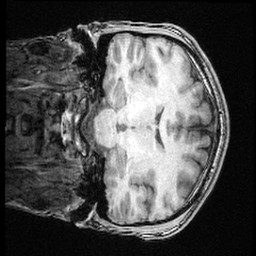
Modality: T1w
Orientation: coronal
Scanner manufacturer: ge
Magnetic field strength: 3 T
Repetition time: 0.008572 s
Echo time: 0.003384 s